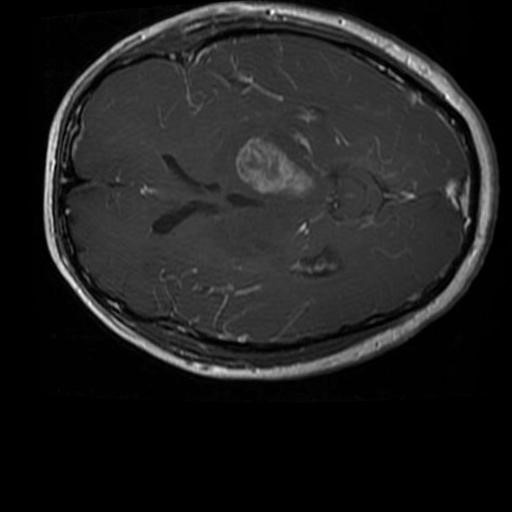
Label: brain_glioma